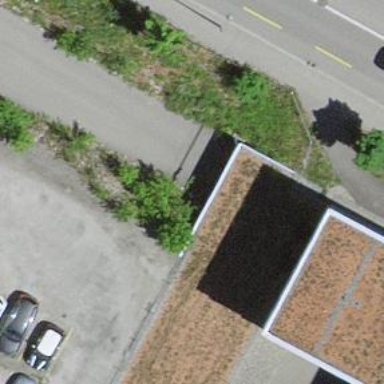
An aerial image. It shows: Parking entrance.